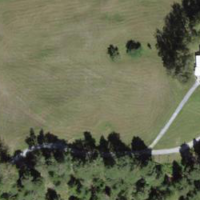
EUNIS habitat code: 24
Species observed at this site:
Zygaena osterodensis
Corvus corone
Zygaena transalpina
Rubus saxatilis
Salvia pratensis
Lophophanes cristatus
Chrysogaster solstitialis
Parus major
Fringilla coelebs
Pachytodes cerambyciformis
Cephalanthera longifolia
Periparus ater